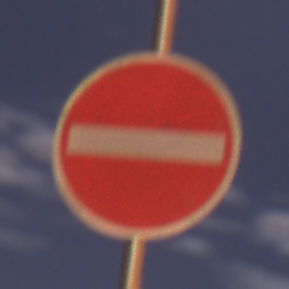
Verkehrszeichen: VerbotDerEinfahrt
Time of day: Night
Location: Outdoor (Suburban)
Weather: PartlyCloudy
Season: NotSpecified
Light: Artificial